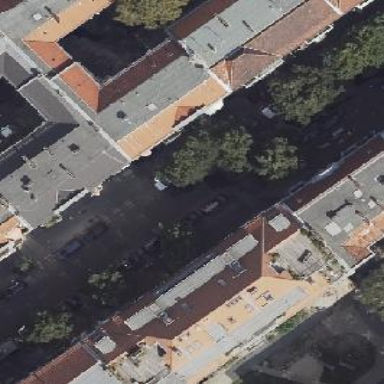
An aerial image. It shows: Building with hipped roof.